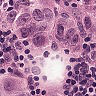
Metastatic tissue present: yes